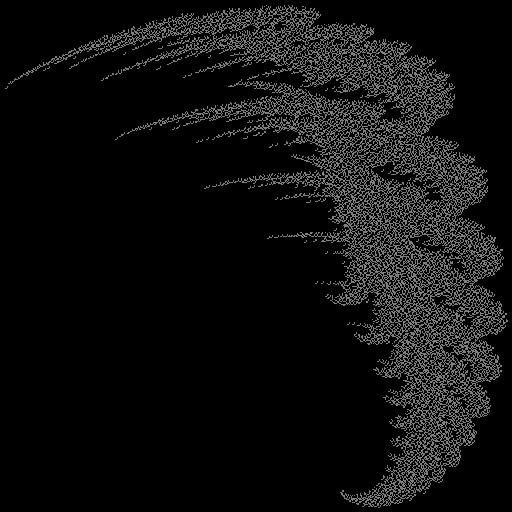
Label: snowdrift